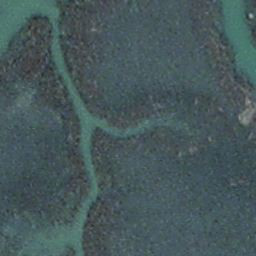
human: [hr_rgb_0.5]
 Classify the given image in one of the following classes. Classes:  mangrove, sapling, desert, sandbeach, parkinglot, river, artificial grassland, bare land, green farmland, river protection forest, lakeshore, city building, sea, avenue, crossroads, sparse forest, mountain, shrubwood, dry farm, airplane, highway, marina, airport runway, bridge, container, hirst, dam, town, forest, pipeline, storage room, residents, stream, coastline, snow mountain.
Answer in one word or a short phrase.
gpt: stream